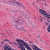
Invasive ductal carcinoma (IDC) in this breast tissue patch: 0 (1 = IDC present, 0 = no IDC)